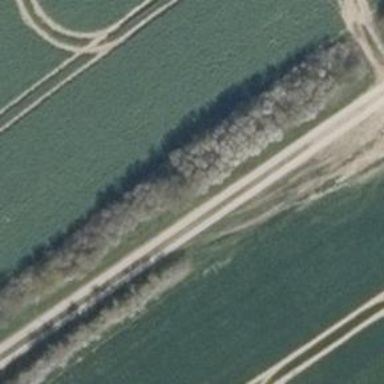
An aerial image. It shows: High-quality track road with asphalt lanes.